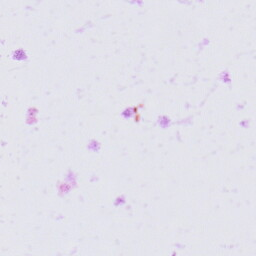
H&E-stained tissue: Prostate